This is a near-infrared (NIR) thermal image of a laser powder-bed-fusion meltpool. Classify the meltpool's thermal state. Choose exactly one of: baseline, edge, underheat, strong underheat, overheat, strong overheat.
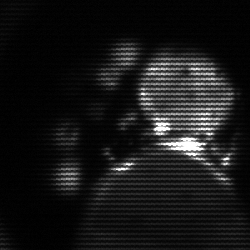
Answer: baseline